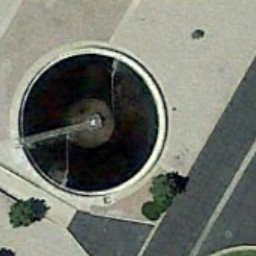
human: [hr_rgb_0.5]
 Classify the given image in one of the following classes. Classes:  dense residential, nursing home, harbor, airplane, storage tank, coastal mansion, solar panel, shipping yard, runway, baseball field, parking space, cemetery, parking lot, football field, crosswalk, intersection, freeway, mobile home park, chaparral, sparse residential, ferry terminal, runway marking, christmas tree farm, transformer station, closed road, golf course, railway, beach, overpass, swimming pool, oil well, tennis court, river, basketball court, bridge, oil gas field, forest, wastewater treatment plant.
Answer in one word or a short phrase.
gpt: wastewater treatment plant